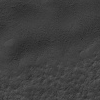
Atmospheric dust classification: not_dusty